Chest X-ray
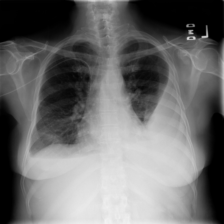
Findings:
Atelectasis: negative
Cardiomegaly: negative
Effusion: positive
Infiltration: negative
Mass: negative
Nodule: negative
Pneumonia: negative
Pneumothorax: negative
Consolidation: negative
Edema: negative
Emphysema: negative
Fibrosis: negative
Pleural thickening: negative
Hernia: negative